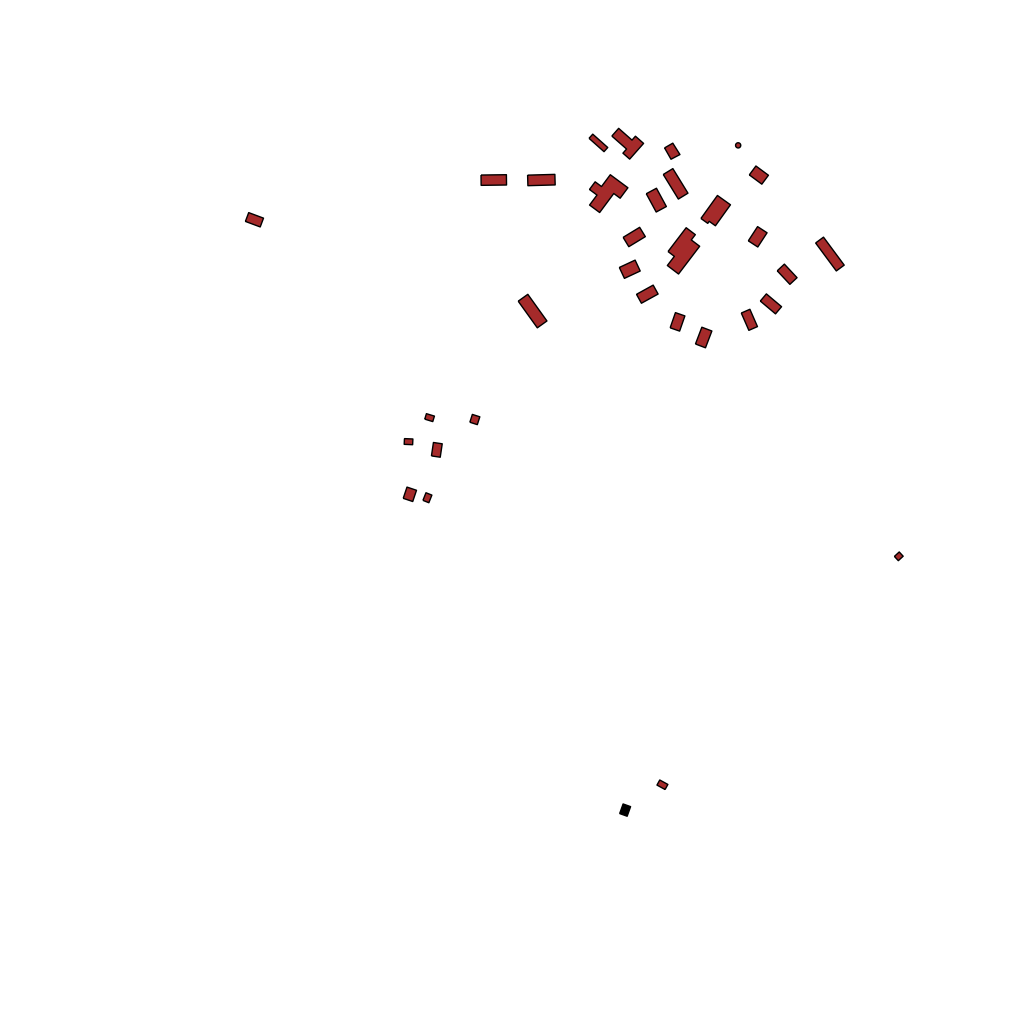
Tags: overhead vector_map, agriculture, recreation, residential, soviet, individual_rise, low_rise, density_1, Building, Facility, 1.0 km²